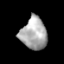
Tissue: lung
Cell type: Epithelial cells
Senescence score: 0.5831
Nuclear area (px): 822
Mean DAPI intensity: 169.078